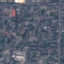
Land use / land cover: Residential